Aerial crown-view tile of a tropical tree (Barro Colorado Island, Panama), acquired 20240611:
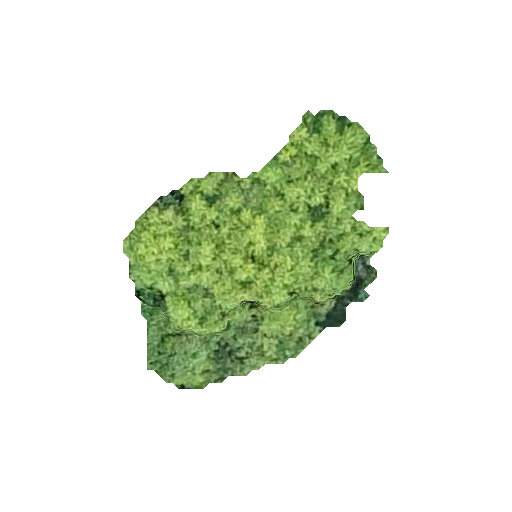
Species: Spondias mombin
GBIF accepted scientific name: Spondias mombin
Crown area: 72.393 m²